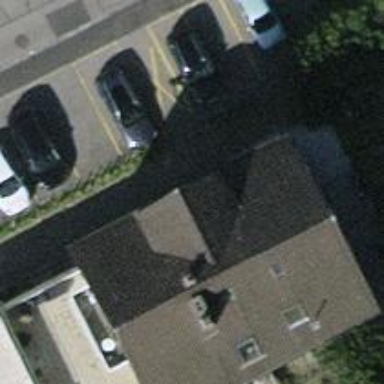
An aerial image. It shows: Restaurant.